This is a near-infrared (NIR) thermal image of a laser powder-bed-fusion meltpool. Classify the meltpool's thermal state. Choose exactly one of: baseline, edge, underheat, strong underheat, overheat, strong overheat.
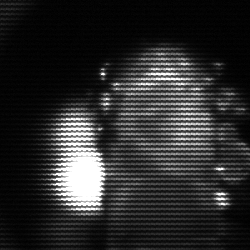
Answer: strong underheat